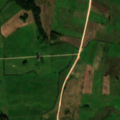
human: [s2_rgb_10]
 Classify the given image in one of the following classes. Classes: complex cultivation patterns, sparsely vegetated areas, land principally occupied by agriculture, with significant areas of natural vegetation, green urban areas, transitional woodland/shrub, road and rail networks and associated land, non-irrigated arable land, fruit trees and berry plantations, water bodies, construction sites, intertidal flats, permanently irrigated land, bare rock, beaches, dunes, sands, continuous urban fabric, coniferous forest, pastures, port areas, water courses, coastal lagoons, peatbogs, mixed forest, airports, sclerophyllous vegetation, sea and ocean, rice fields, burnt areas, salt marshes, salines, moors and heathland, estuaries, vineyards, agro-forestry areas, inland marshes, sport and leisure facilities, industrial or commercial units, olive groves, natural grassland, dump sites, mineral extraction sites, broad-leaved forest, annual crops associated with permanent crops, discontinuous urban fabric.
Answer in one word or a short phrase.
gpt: non-irrigated arable land, pastures, complex cultivation patterns, land principally occupied by agriculture, with significant areas of natural vegetation